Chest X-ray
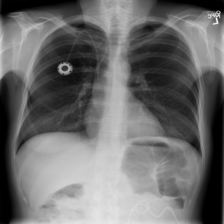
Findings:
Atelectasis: negative
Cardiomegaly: negative
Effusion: negative
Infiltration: negative
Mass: negative
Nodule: negative
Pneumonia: negative
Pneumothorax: negative
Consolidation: negative
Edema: negative
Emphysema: negative
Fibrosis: negative
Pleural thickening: negative
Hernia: negative